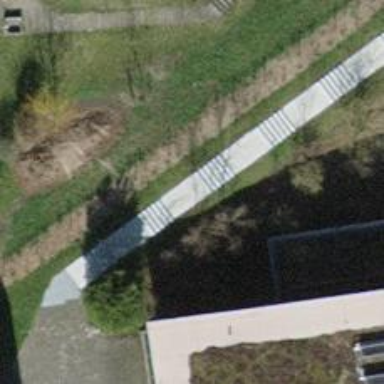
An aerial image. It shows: Set of steps on the road.